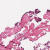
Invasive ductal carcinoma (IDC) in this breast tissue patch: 0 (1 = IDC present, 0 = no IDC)